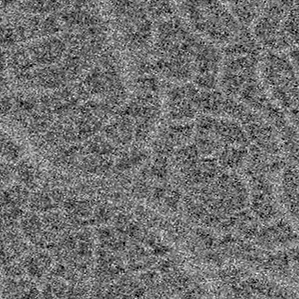
Label: frost